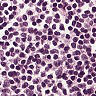
Metastatic tissue present: no